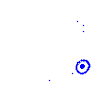
Particle: electron